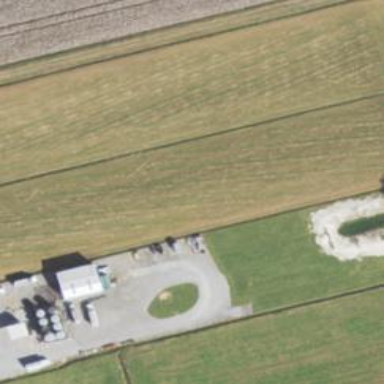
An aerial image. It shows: Storage tank building.